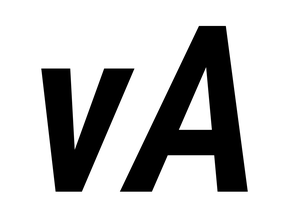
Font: Roboto-Italic_Condensed_SemiBold_Italic